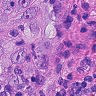
Metastatic tissue present: yes